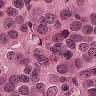
Metastatic tissue present: yes